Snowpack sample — Buffalo Mountain, Silverthorne, Colorado, USA (2/22/26, 2:02 PM MST)
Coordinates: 39.622, -106.113
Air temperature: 33 °F
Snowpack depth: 63 cm
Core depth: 10 cm
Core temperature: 30.2 °F
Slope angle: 11°, slope face: 116°
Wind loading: low
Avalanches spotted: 0
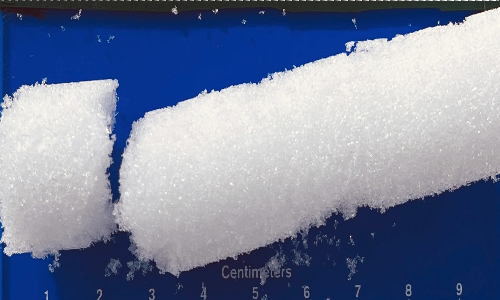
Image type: core
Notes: In a firebreak similar to site 1, minimal wind loading with no spotted avalanches (not many faces in view though)